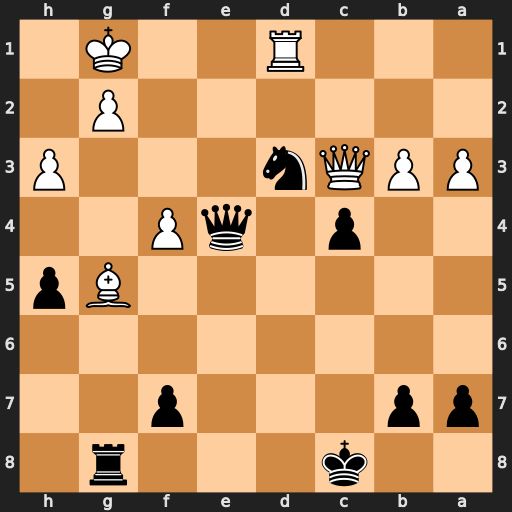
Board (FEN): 2k3r1/pp3p2/8/6Bp/2p1qP2/PPQn3P/6P1/3R2K1
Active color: b
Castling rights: -
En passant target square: -
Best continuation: Nxf4 Qd2 Qxg2+ Qxg2 Nxg2